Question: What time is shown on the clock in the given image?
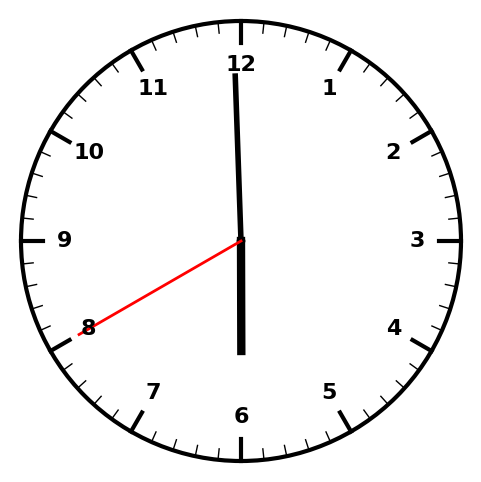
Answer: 05:59:40